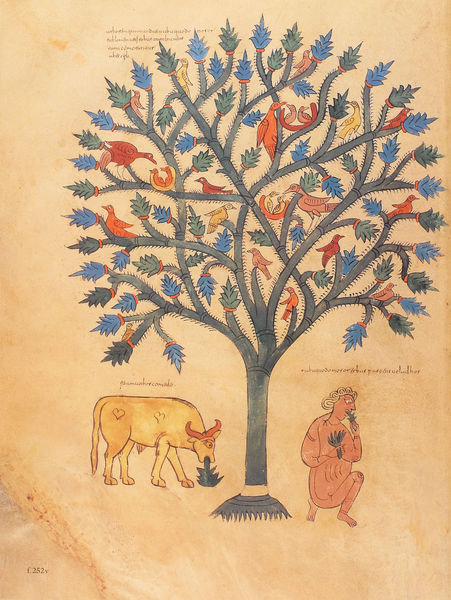
Titel: Beatus-Manuskript
Künstler: Magius
Institution: New York, Pierpont Morgan Library
Schlagwörter: baum, blau, blätter, laub, mann, nackt, gelb, sitzen, äste, bunt, hintergrund, pastell, zeichnung, gras, rot, bibel, geschichte, mensch, vögel, zweige, nester, blatt, schrift, papier, hocke, farbe, kuh, rind, baby, essen, inschrift, baumkrone, paradies, nahrung, buch, hocken, druck, stich, seite, text, küken, buchseite, herzen, wurzeln, fressen, knieend, mittelalter, nest, herz, oker, hörner, ochse, stier, rötel, buchmalerei, herhz, rins, sier